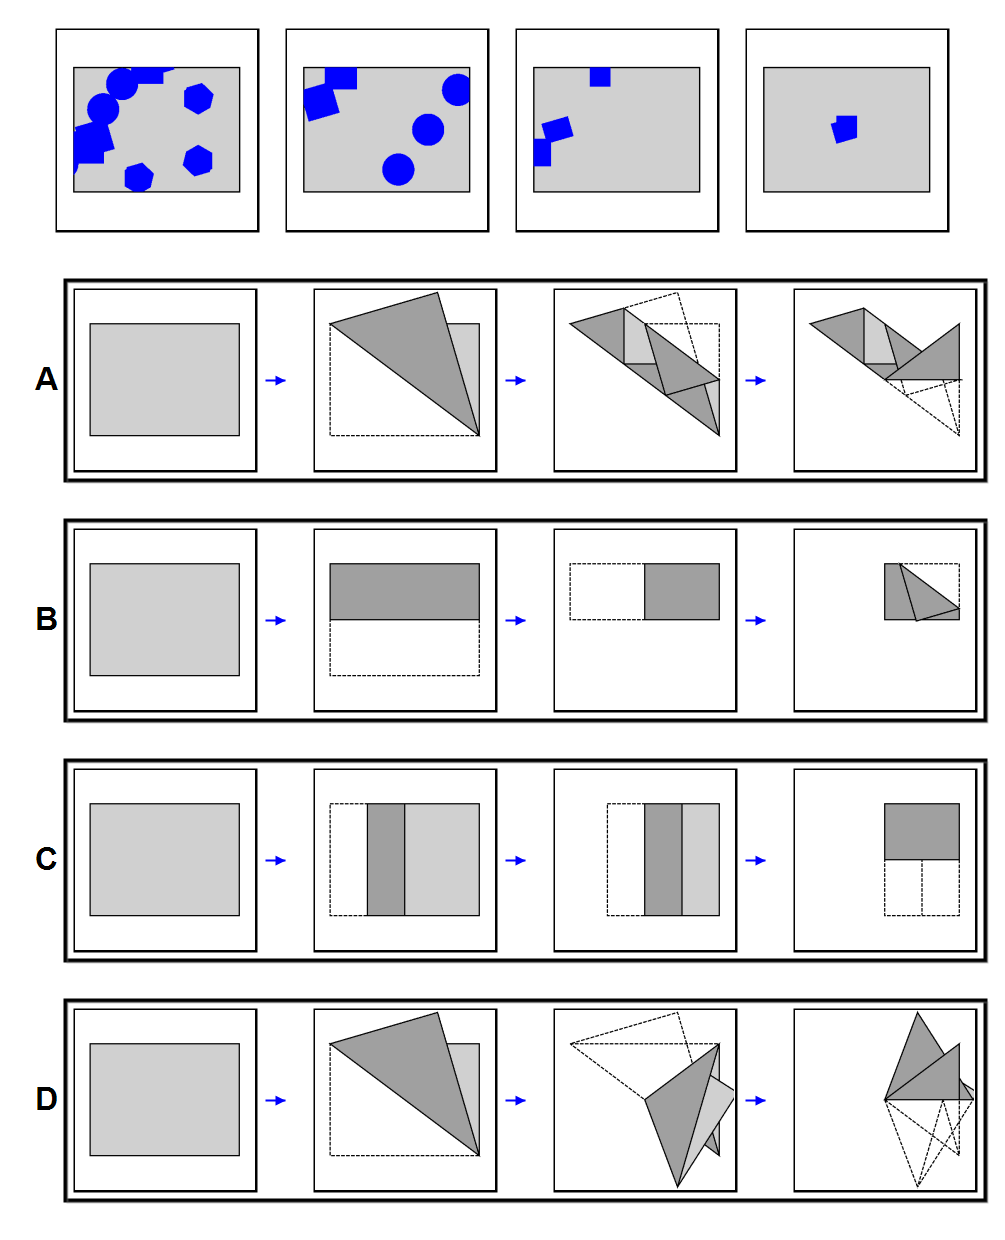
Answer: A